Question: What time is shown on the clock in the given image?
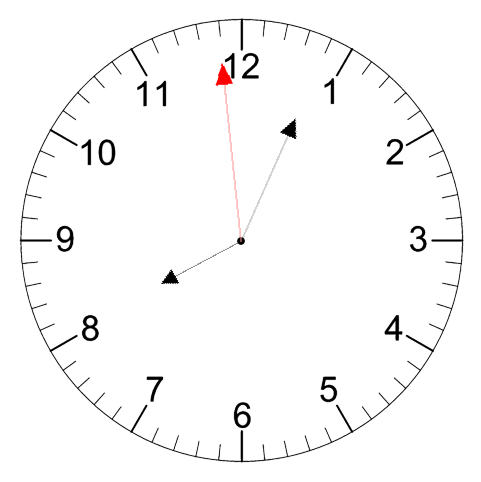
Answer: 08:03:59